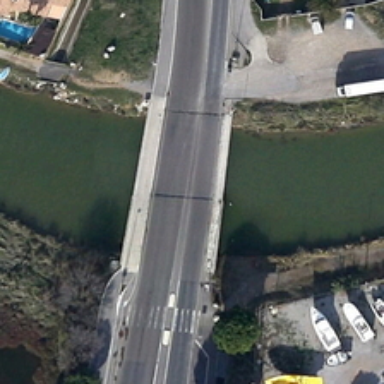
Some yachts near the bridge .